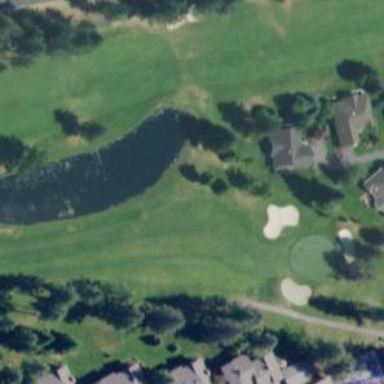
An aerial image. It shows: Water hazard on golf course.